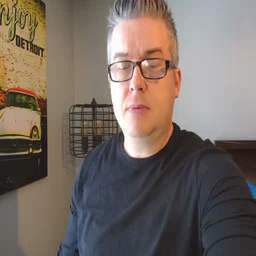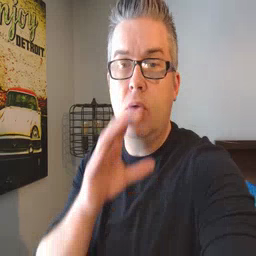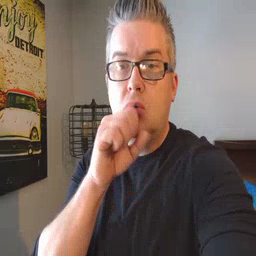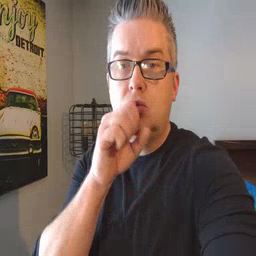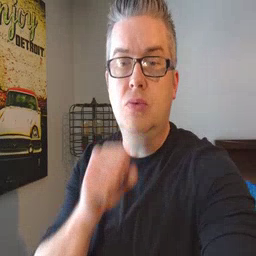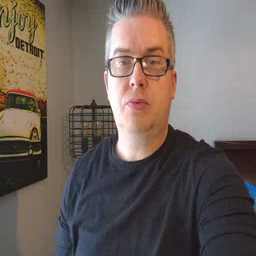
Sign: orange